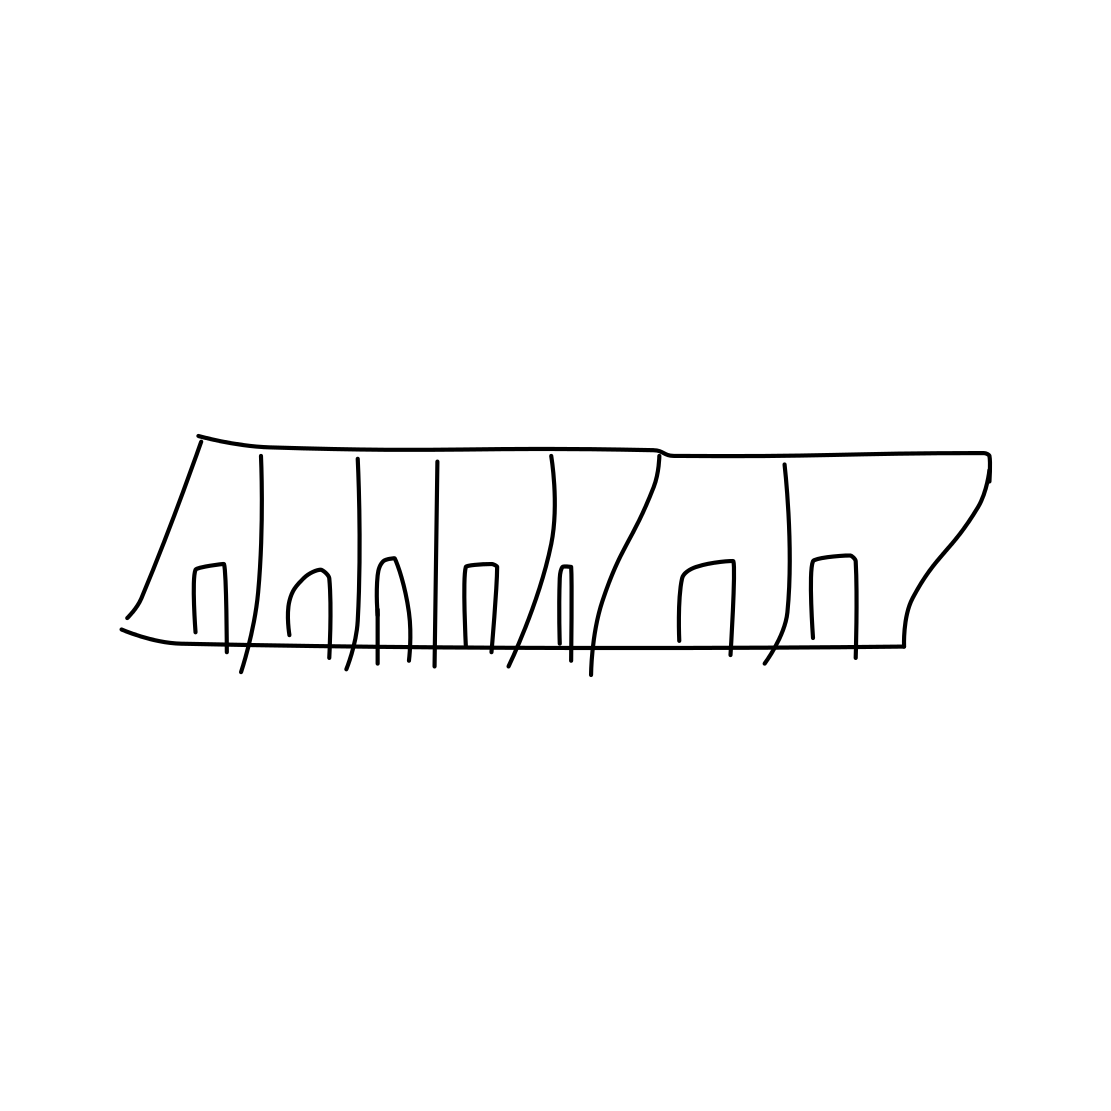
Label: keyboard